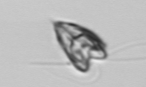
Label: Pyramimonas_longicauda